Field crop: maize
Growth stage: 2
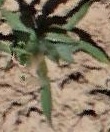
Species: maize